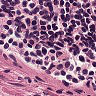
Metastatic tissue present: no